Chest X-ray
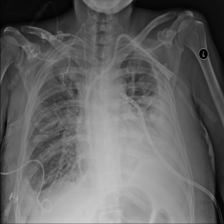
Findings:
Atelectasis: negative
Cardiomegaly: negative
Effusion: positive
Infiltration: positive
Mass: negative
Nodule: negative
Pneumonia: negative
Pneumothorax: negative
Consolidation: negative
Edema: negative
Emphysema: negative
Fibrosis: negative
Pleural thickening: negative
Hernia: negative